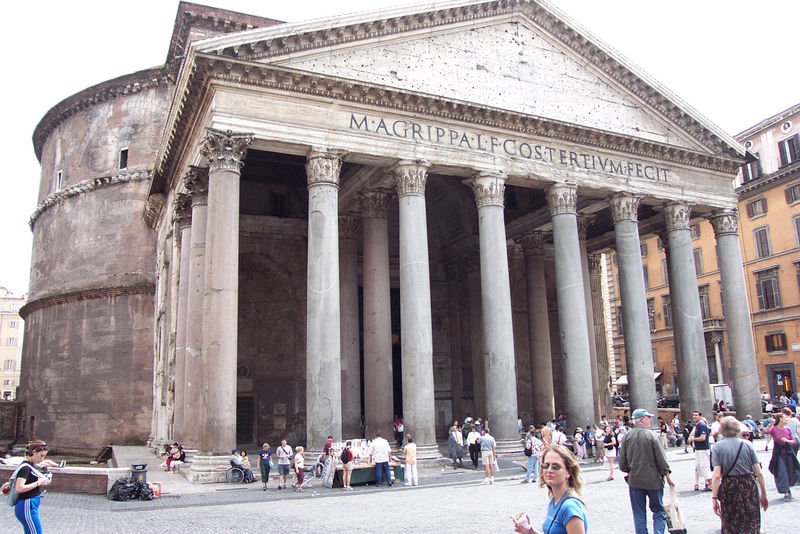
Titel: Rom, Pantheon
Standort: Rom, Pantheon (EU - I - Latium)
Schlagwörter: himmel, mann, gelb, menschen, frau, licht, säule, säulen, weiss, dach, gebäude, haus, architektur, mensch, kirche, rund, italien, passanten, giebel, platz, besucher, kuppel, treppe, treppen, stufe, stufen, hoch, halle, foto, eingang, antike, palast, groß, kapitelle, pantheon, rom, kapitell, aufschrift, mauern, portikus, antik, götter, griechisch, venus, tempel, korinthisch, römisch, kapitol, monument, basilika, tympanon, vorplatz, lateinisch, riesig, touristen, gewaltig, sonnenbrille, rollstuhl, agrippa, mesnchen, müllsack, fecit, itaienishc, mrndvhrn, magrippalf, costertivm, magrippa